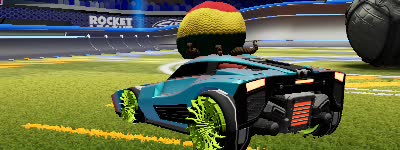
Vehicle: breakout